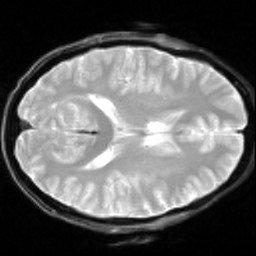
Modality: inplaneT2
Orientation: axial
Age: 25
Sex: male